Незаряженный конденсатор с емкостью $C$ подключают к последовательно соединенным катушке с индуктивностью $L$ и батарее с напряжением $U$. Как только ток через катушку упадет до нуля, конденсатор отключают и затем подключают вновь, поменяв местами его выводы. Как только ток через катушку снова упадет до нуля, конденсатор вновь переключают и т.д.
Какой максимальный заряд окажется на конденсаторе после того, как его подключали $n$ раз? Активным сопротивлением цепи можно пренебречь.
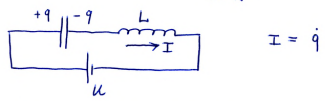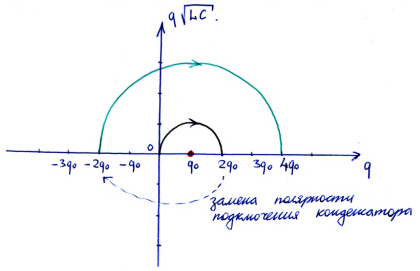
Решение: Падение напряжения на конденсаторе: $\frac qC$.Падение напряжения на катушке: $L \dot{I}=L \ddot{q}$.Имеем: $$\begin{aligned}& U=L \ddot{q}+\frac{q}{c} \\& \ddot{q}+\frac{q}{L C}=\frac{U}{L} .\end{aligned}$$Это уравнение гармонических колебаний.Положение равновесия $q_0=CU$.Поглядим на фазовое пространство.  Фазовые кривые — окружности с центром в точке $(q_0,0)$, а по окружности точка движется по часовой стрелке.Изначальному положению (конденсатор не заряжен, цепь только замкнули) соответствует начало координат $(0,0)$.Нарисуем окружность с центром в точке $(q_0,0)$ и проходящую через точку $(0,0)$.Второй раз эта окружность пересечет ось $q$ в точке $(2q_0,0)$.Затем мы взяли и поменяли полярности подключения конденсатора, т.е. от точки $(2q_0,0)$ перешли к точке $(-2q_0,0)$.Снова построив окружность с центром в $(q_0,0)$ и проходящую через точку $(-2q_0,0)$, мы попадаем идя по верхней дуге, в точку $(4q_0,0)$.Итак, за один шаг мы берем точку $(Q,0)$, отражаем ее относительно точки $(0,0)$, и получаем точку $(-Q,0)$, а затем отражаем относительно точки $(q_0,0)$ и получаем точку $(2q_0+Q,0)$.$Q \leadsto 2 q_0+Q$.За $n$ шагов от точки $Q=0$ мы придем в точку $$n \cdot 2 q_0=2 n CU.$$
Ответ: $$2nCU$$
Темы:
T, Электричество, Конденсатор, Колебательный контур, Всероссийские